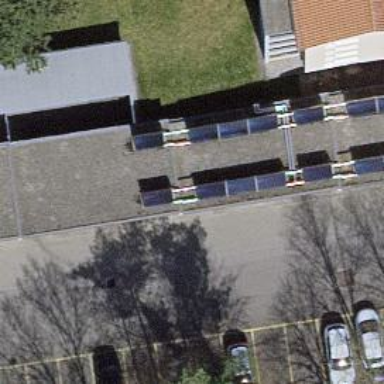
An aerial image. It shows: Group of garages.